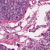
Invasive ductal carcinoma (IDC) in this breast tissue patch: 1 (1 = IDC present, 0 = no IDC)